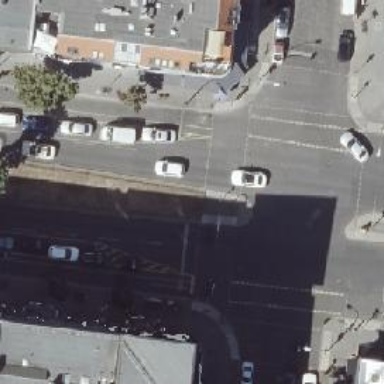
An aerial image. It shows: Footway that serves as traffic island.